Question: Okay, so I'd like to implement something similar to this image using NSMatrix.

My "table" will be large (scrollable in both directions).
I realize the prerequisite that NSMatrix cells are all the same size.
Here's a proposed solution:
1. The white cells comprise the main NSMatrix
2. The top row of dark gray header cells (except the leftmost one), are another NSMatrix
3. The leftmost column of cells (including the top one), are another NSMatrix.
I would embed the white cells in a NSClipView/NSScrollView, with visible scrollers. I would also embed the top and left matrices similarly but with separate NSClipView/NSScrollView pairs, without visible scrollers.
Then, the main visible NSScrollView would notify the other NSScrollView's of movement as appropriate.
Is this a typical solution to this issue? Or is there some other custom-ish view I'm unaware of?
One other thing: if the content of the main NSMatrix is bound to an NSArrayController, how is the 2D-ness of the matrix fleshed out with a single-dimension NSArray?
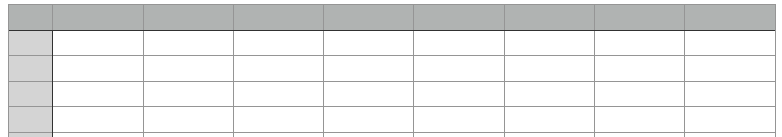
Answer: There are some custom-ish views indeed: <URL>